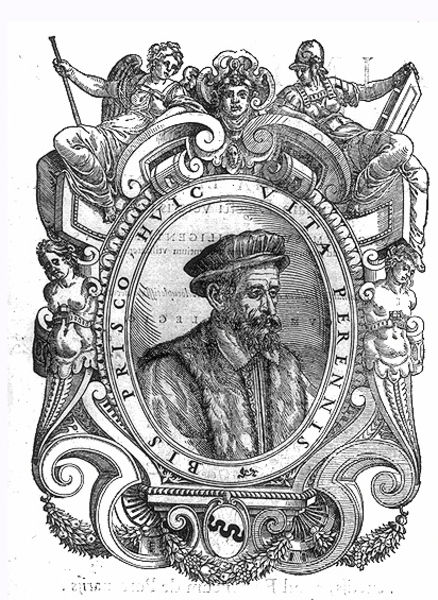
Titel: Bildnis des Johannes Maria? Riminaldus
Künstler: Franciscus Portonarjis
Institution: (Seriendruck)
Schlagwörter: flügel, kopf, mann, schatten, umhang, weiß, frauen, brust, frau, grau, hut, licht, mund, nase, ohr, schmuck, schwarz, stirn, blick, ornament, alt, bart, hemd, kappe, mütze, schnurrbart, augen, falten, gesicht, kragen, mensch, pelz, rahmen, vollbart, bildnis, herr, portrait, porträt, figur, mantel, familie, girlande, pflanzen, renaissance, oval, engel, früchte, ranken, statue, fell, relief, holzschnitt, schrift, stab, furchen, grafik, graphik, figuren, kartusche, inschrift, schmal, büste, verzierung, bauch, plastik, wange, schnauzbart, weste, greis, maske, buch, medaillon, druck, druckgrafik, schraffur, radierung, stich, schwarzweiß, soldat, schlange, helm, girlanden, ornamental, wappen, schnörkel, pelzkragen, leben, halbprofil, runzeln, voluten, krieger, emblem, athene, minerva, abklatsch, karyatiden, mager, latein, lateinisch, umschrift, vignette, seriendruck, pelzumhang, vita, beschiftung, hermen, rollwerk, wqeiß, familienwappen, wapen, kupgferstich, überdruck, müttzue, prisco, perennis, huic